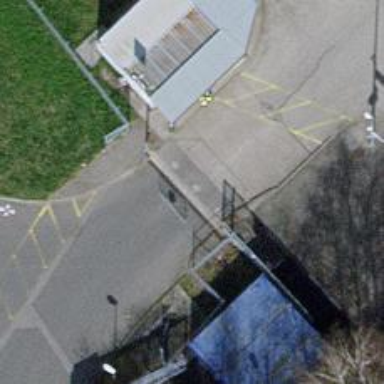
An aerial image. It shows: Gate.